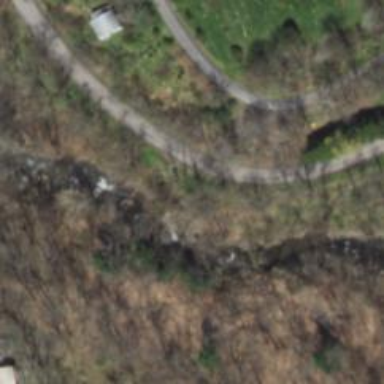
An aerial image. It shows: Abandoned railway bridge that has been dismantled.